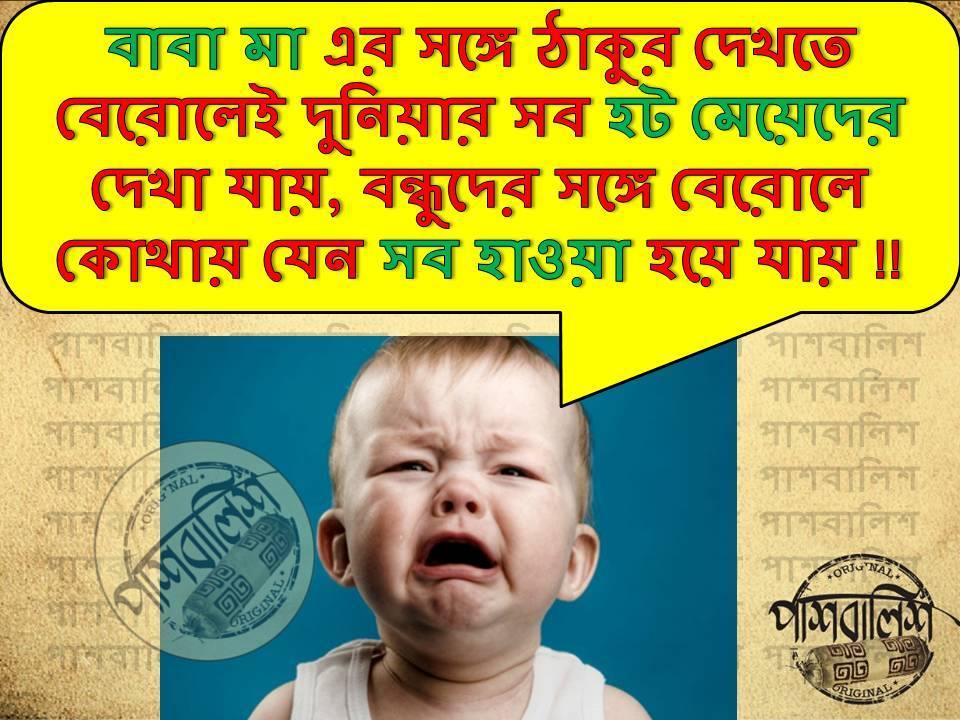
Text: বাবা-মা এর সঙ্গে ঠাকুর দেখতে বেরোলেই দুনিয়ার সব হট মেয়েদের দেখা যায়, বন্ধুদের সঙ্গে বেরোলে কোথায় যেন সব হাওয়া হয়ে যায়।
Label: Non Hate